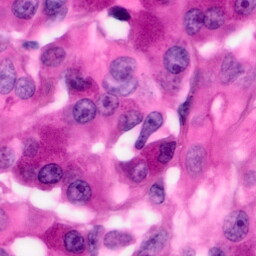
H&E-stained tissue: Pancreatic